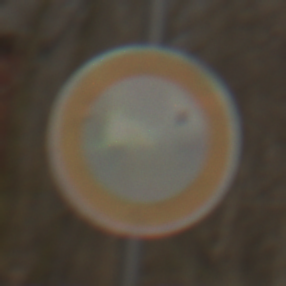
Verkehrszeichen: VerbotFahrzeugeAllerArt
Umgebung: Outdoor, Nature
Tageszeit: MorningAfternoon
Wetter: PartlyCloudy
Licht: Natural
Jahreszeit: Winter
Kontrast: MediumContrast